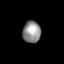
Tissue: prostate
Cell type: T cells
Senescence score: 0.3408
Nuclear area (px): 384
Mean DAPI intensity: 142.94